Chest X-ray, PA view. Patient: 33 years old, sex F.
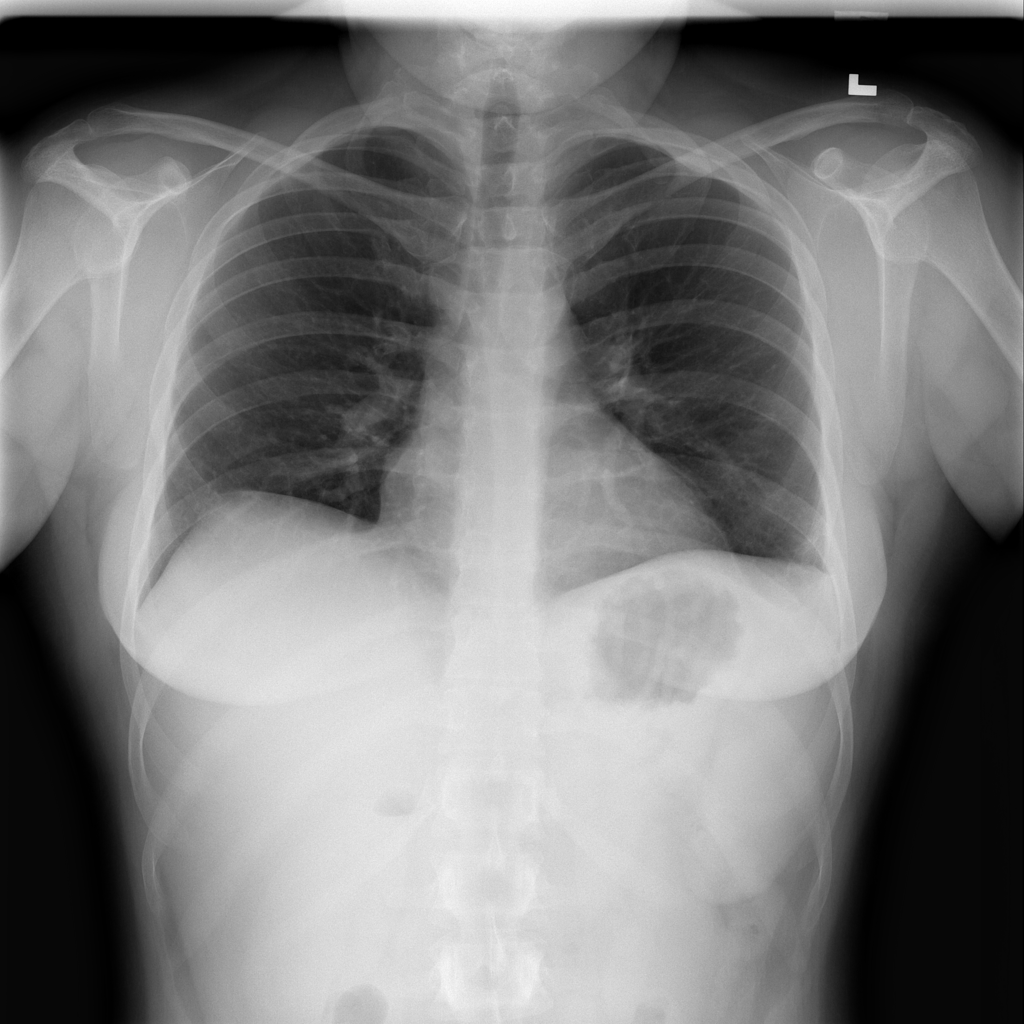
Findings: No Finding